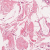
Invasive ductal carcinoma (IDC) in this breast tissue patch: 0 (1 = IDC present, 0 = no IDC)